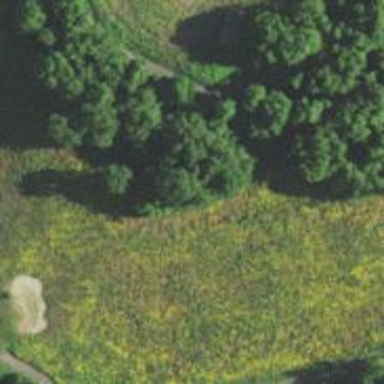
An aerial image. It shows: Golf fairway surrounded by grass.